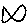
Label: fish